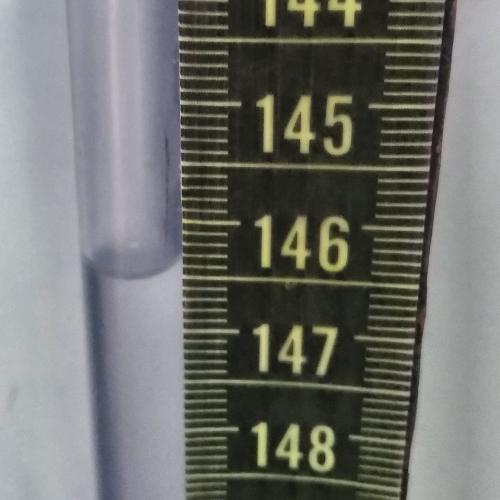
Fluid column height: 146.4 cm